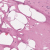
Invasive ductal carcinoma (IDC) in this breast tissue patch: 0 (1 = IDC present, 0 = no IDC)